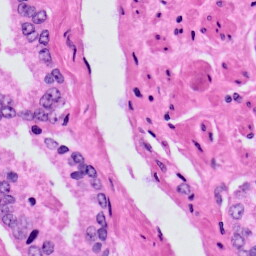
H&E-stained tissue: Prostate